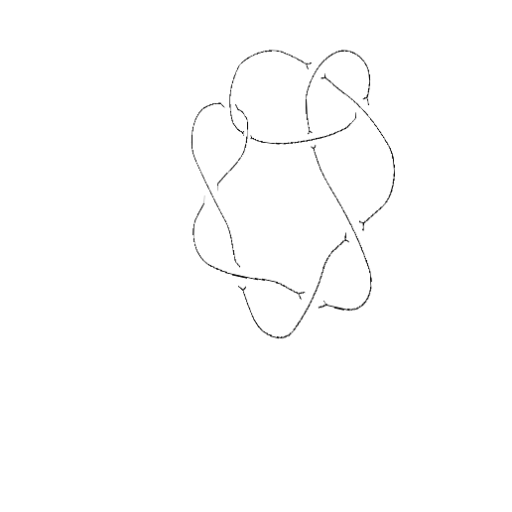
Crossing number: 9